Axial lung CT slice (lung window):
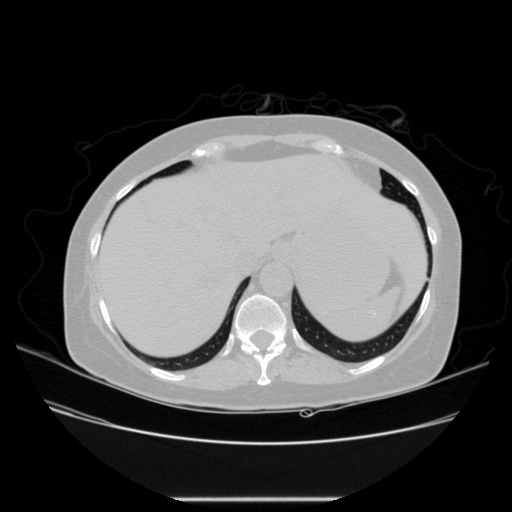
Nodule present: no